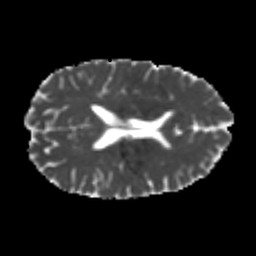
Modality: MD
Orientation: axial
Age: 23
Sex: male
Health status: healthy
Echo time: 0.074 s